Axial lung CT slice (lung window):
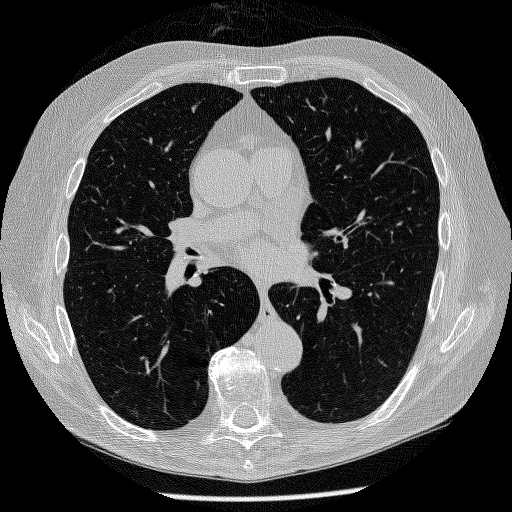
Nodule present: no